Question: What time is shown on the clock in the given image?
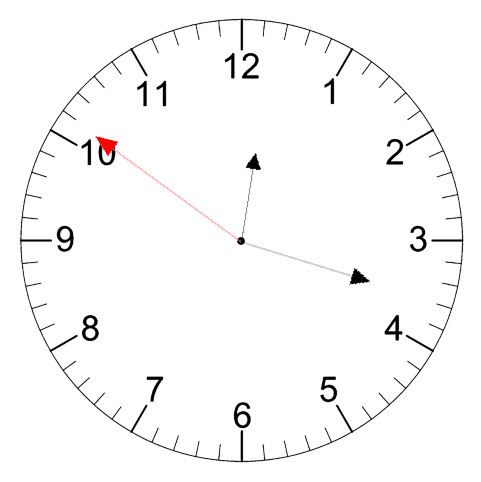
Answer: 12:17:51